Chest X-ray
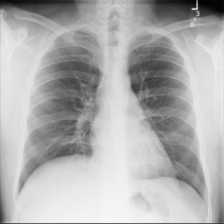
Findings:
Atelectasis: negative
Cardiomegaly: negative
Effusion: negative
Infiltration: negative
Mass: negative
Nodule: negative
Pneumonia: negative
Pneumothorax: negative
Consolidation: negative
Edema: negative
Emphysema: negative
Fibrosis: negative
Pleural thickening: negative
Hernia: negative